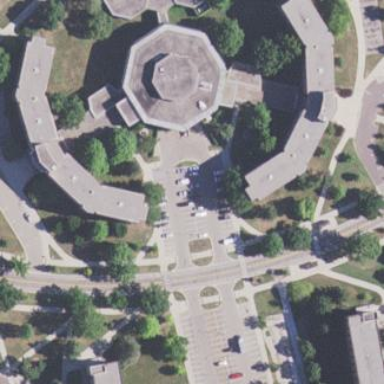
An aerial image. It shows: University building.